Interaction volume radius: 10 \u00c5
Interaction volume height: 10 \u00c5
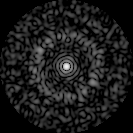
Disorder parameter: 0.8353